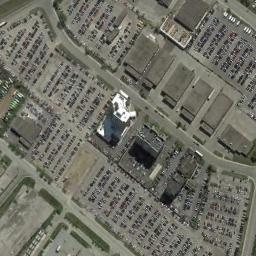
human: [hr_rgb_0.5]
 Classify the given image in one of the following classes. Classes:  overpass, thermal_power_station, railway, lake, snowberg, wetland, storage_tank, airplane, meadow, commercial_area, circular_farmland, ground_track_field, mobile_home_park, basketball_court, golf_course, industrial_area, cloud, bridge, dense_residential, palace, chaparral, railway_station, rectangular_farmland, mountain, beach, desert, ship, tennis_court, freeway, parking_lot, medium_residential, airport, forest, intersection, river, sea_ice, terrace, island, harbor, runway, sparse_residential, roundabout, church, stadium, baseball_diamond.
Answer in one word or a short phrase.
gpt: parking_lot